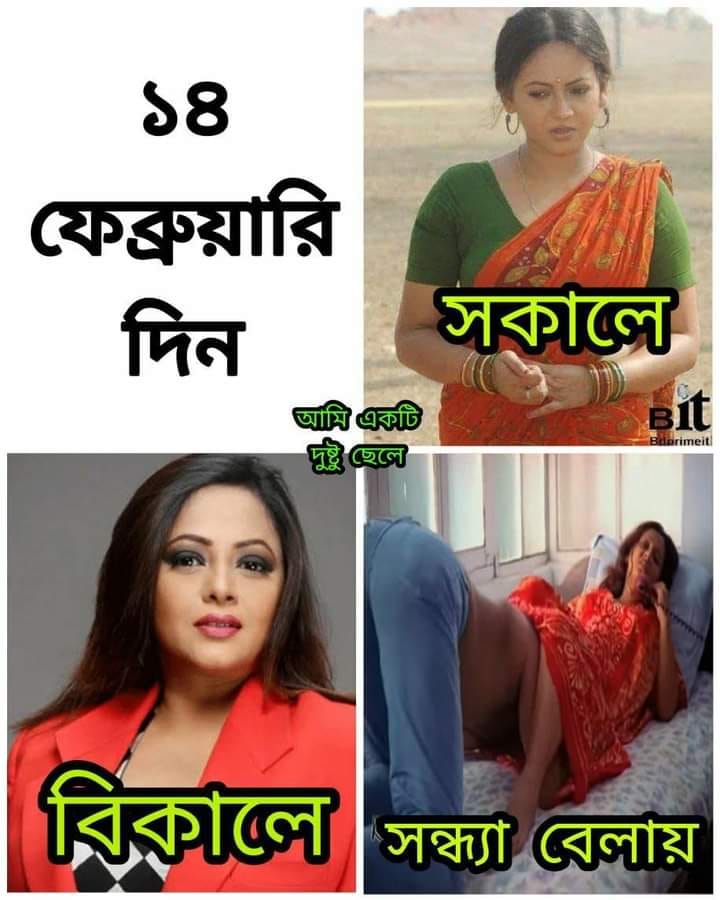
Text: ১৪ ফেব্রুয়ারি দিন     সকালে     বিকালে   সন্ধ্যা বেলায়
Label: Hate
Hate category: Personal Offence
Targeted group: Individual